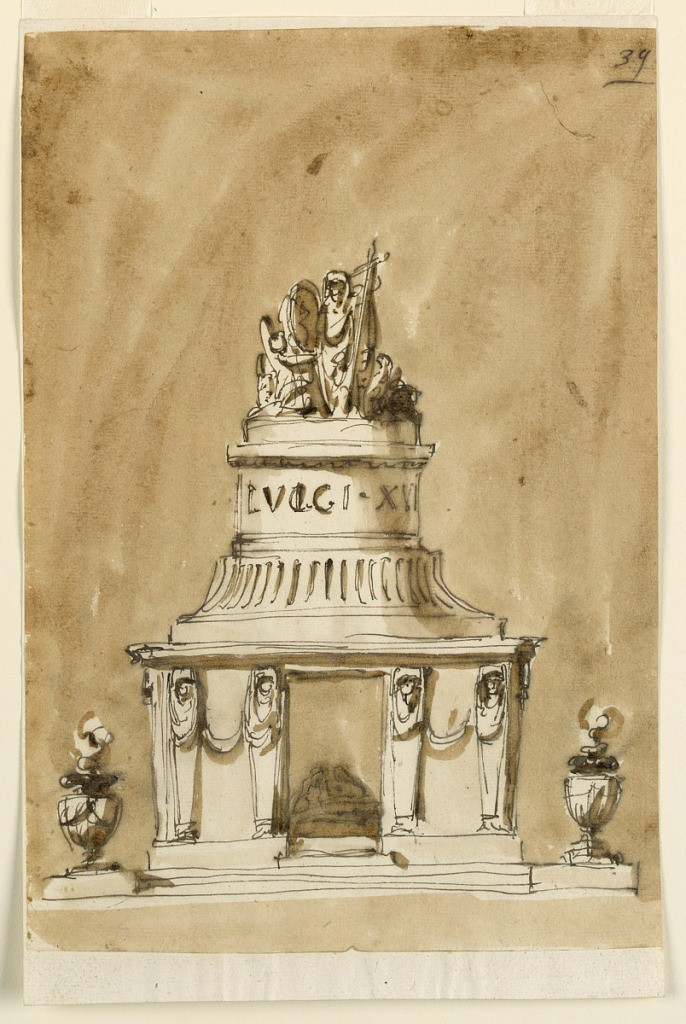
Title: Funeral Decorations for King Louis XVI of France
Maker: Giuseppe Barberi, Italian, 1746–1809
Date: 1793
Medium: Pen and brown ink, brush and brown wash on lined off-white laid paper
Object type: Drawing
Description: A variation of 1938-88-1322, the plan of the lower part being rectangular. The panels beside the door opening are decorated with two gaines with heads in draperies; they are connected by a festoon. Inside like 1938-88-1301. Above is an entablature with some cornices. Above it is the round part. On top is a group like 1938-88-1323.